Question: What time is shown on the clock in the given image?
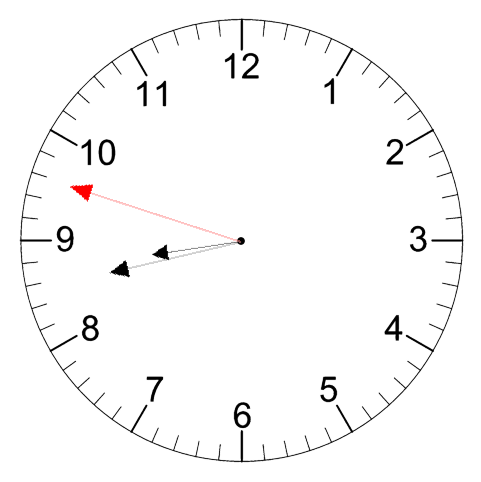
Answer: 08:42:48